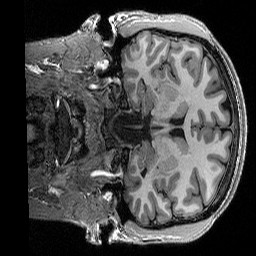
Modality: T1w
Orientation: coronal
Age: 30
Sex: male
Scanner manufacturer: siemens
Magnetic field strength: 3 T
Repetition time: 2.53 s
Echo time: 0.0033 s